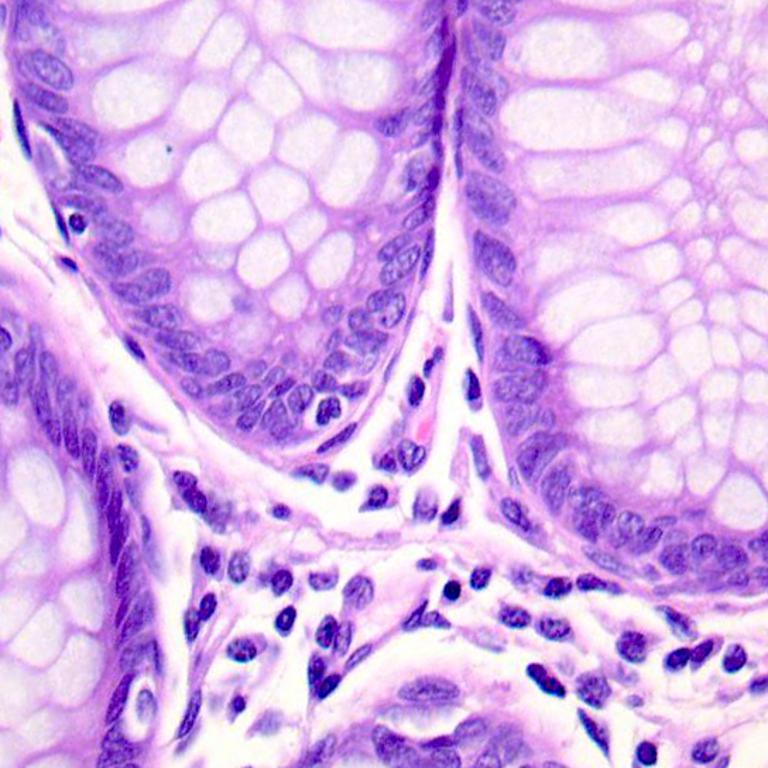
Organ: colon
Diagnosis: benign